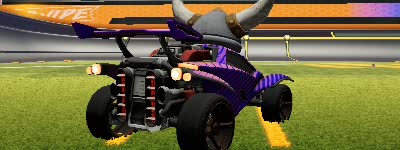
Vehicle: octane